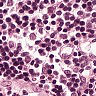
Metastatic tissue present: no